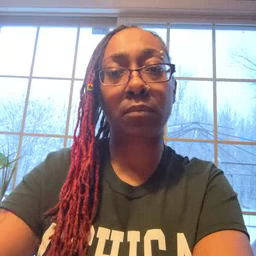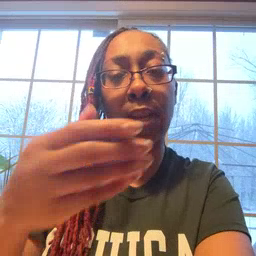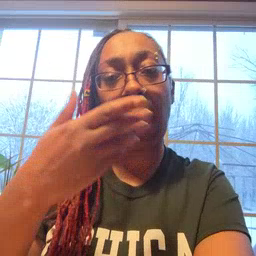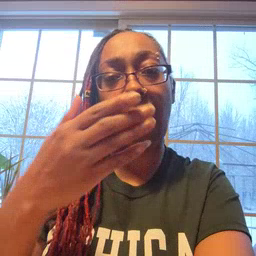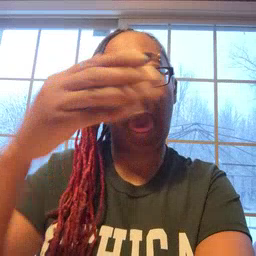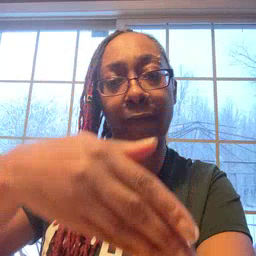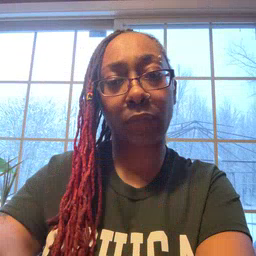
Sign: after